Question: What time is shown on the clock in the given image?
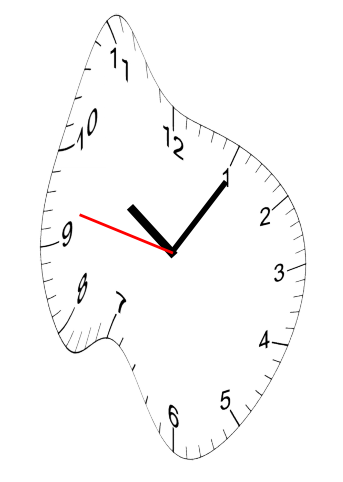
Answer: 10:05:47